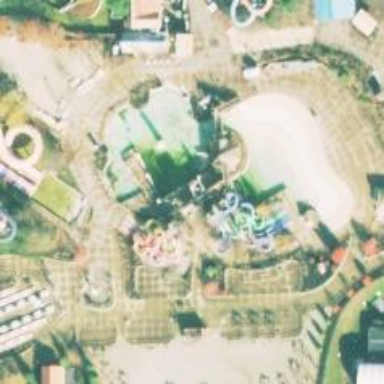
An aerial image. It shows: Water slide attraction.